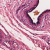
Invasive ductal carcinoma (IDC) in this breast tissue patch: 0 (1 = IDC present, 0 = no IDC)